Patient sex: M
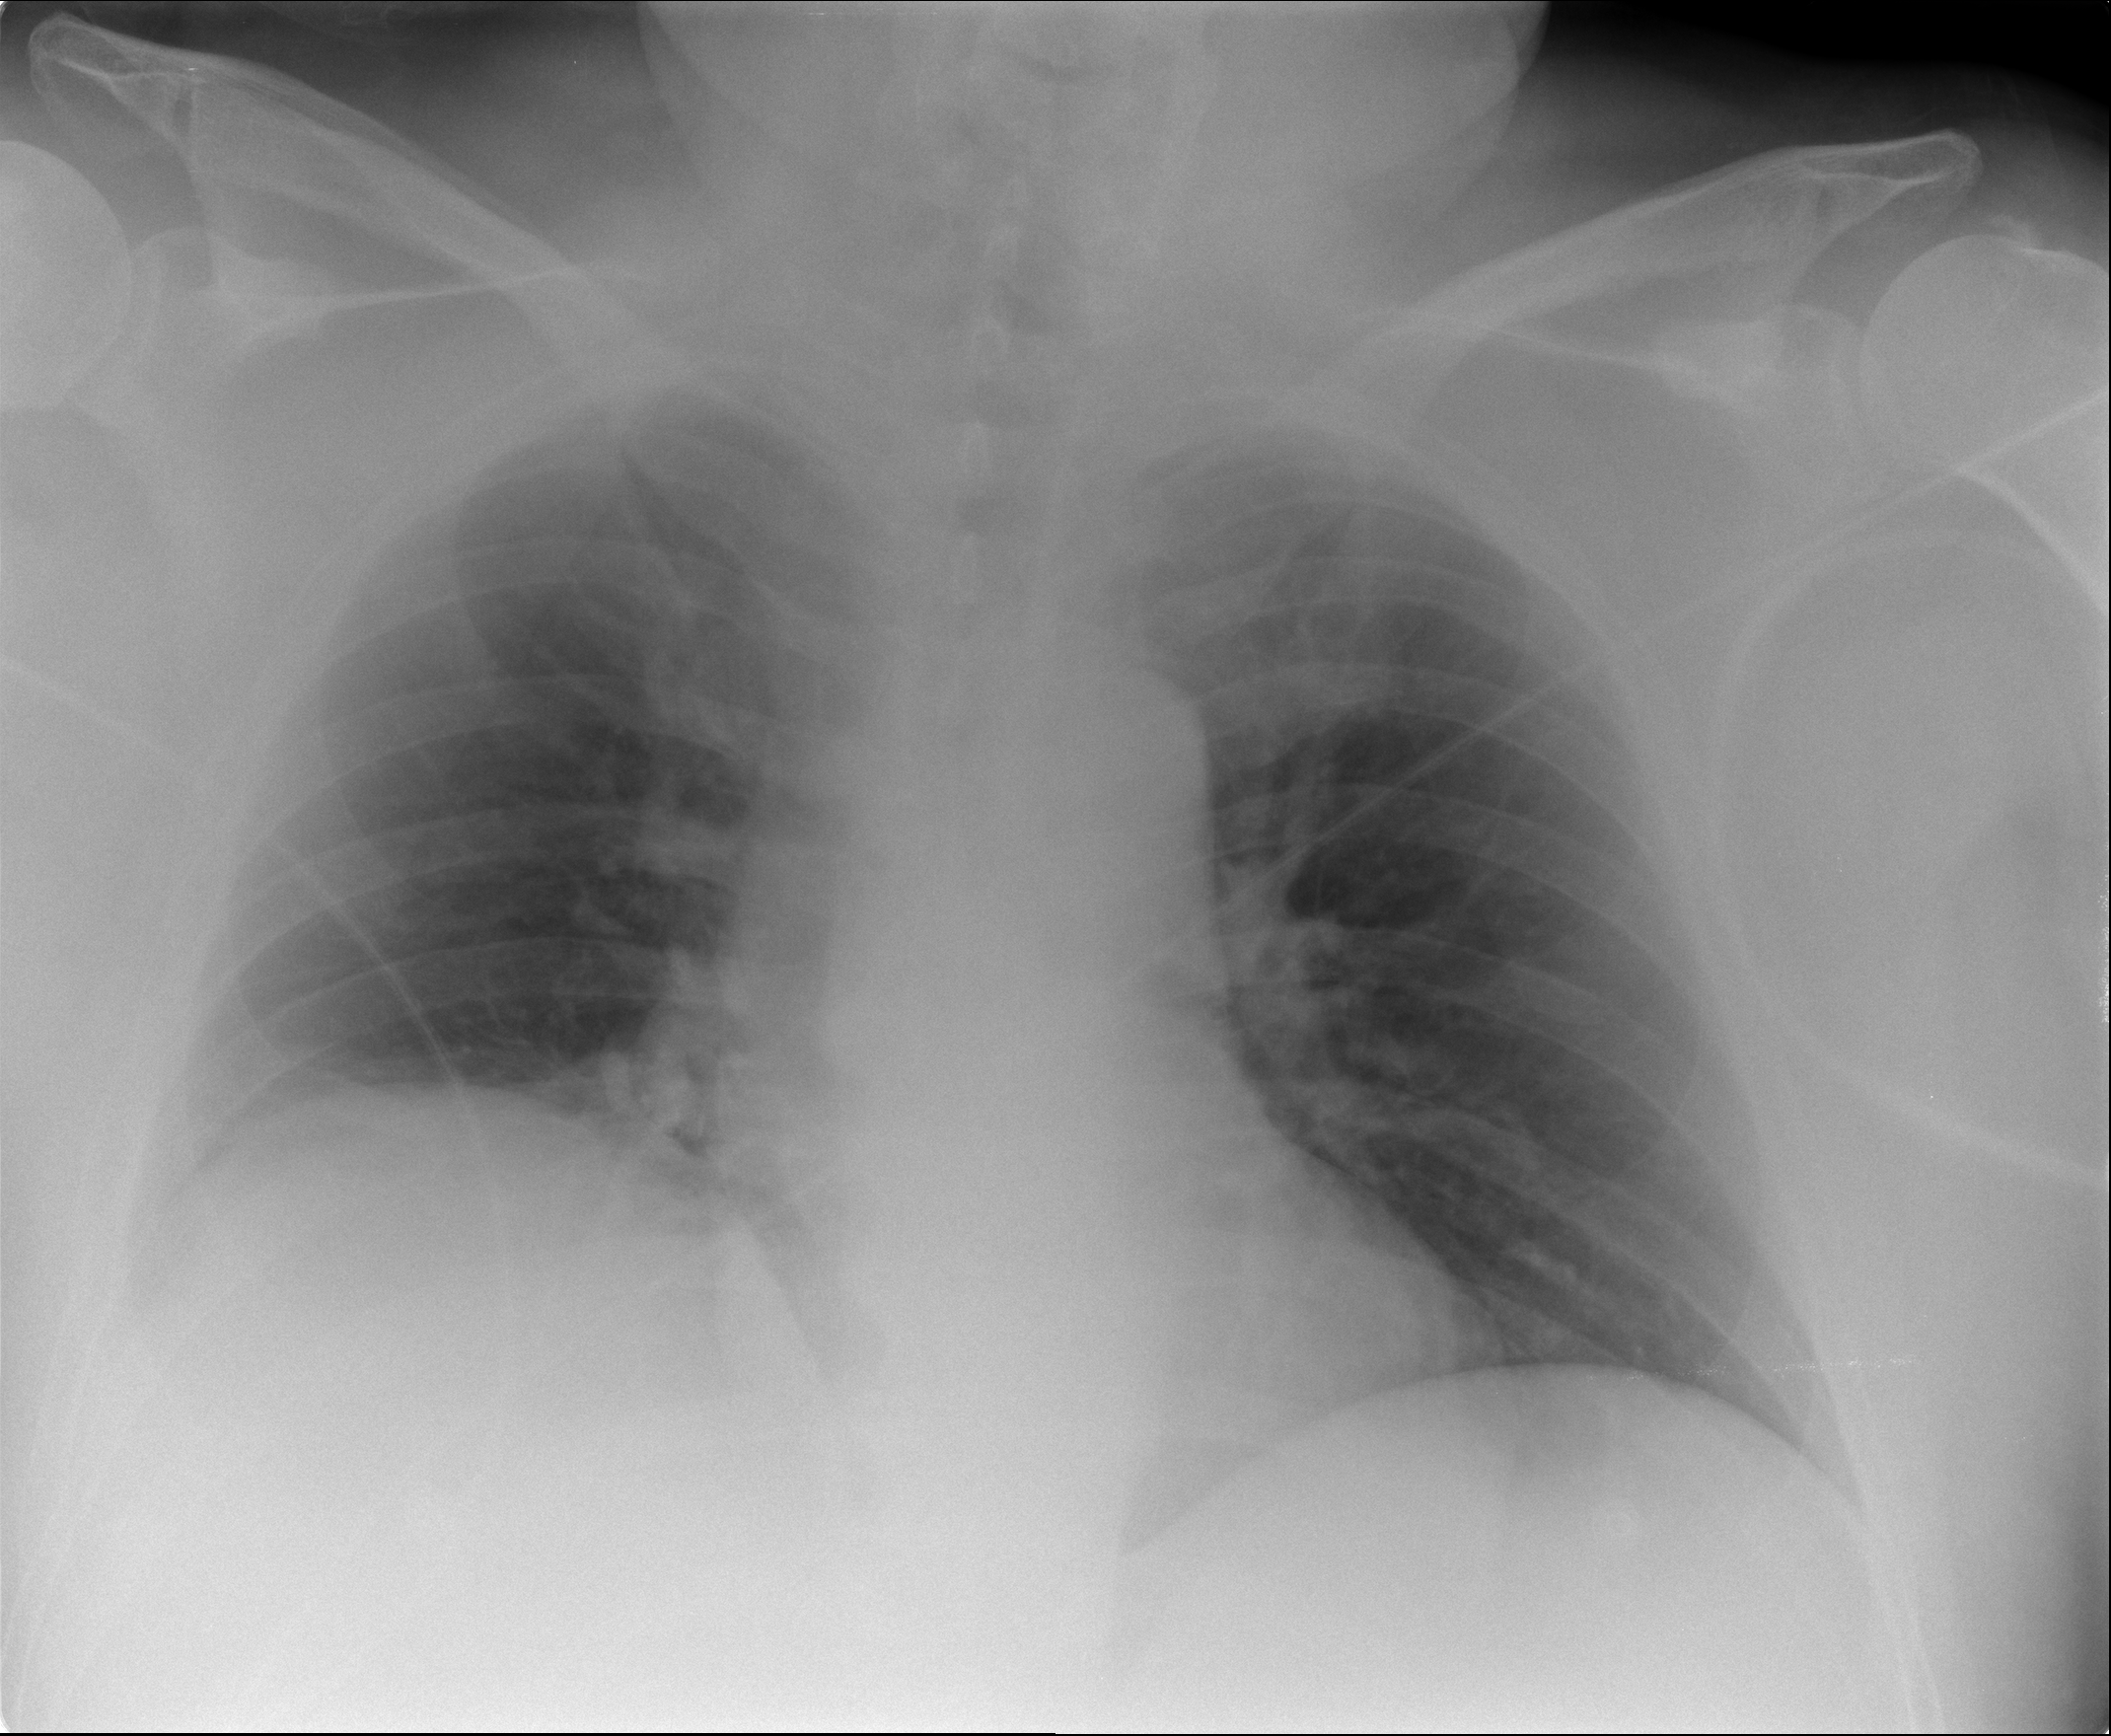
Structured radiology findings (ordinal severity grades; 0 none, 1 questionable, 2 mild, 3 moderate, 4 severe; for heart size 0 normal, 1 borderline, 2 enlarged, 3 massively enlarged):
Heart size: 0
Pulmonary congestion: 0
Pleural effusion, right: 1
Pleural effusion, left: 0
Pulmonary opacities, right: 0
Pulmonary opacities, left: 0
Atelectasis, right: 0
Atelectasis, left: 0